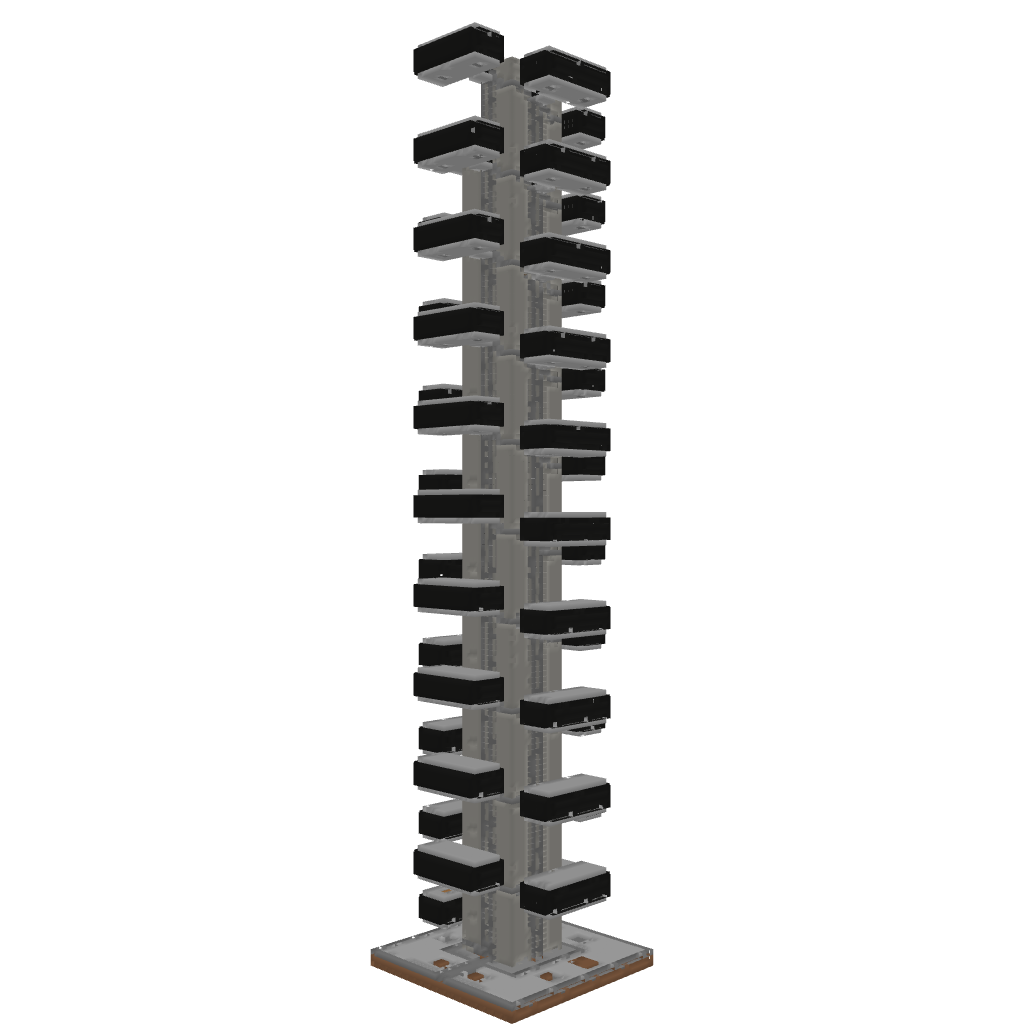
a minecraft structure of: Modern Tower